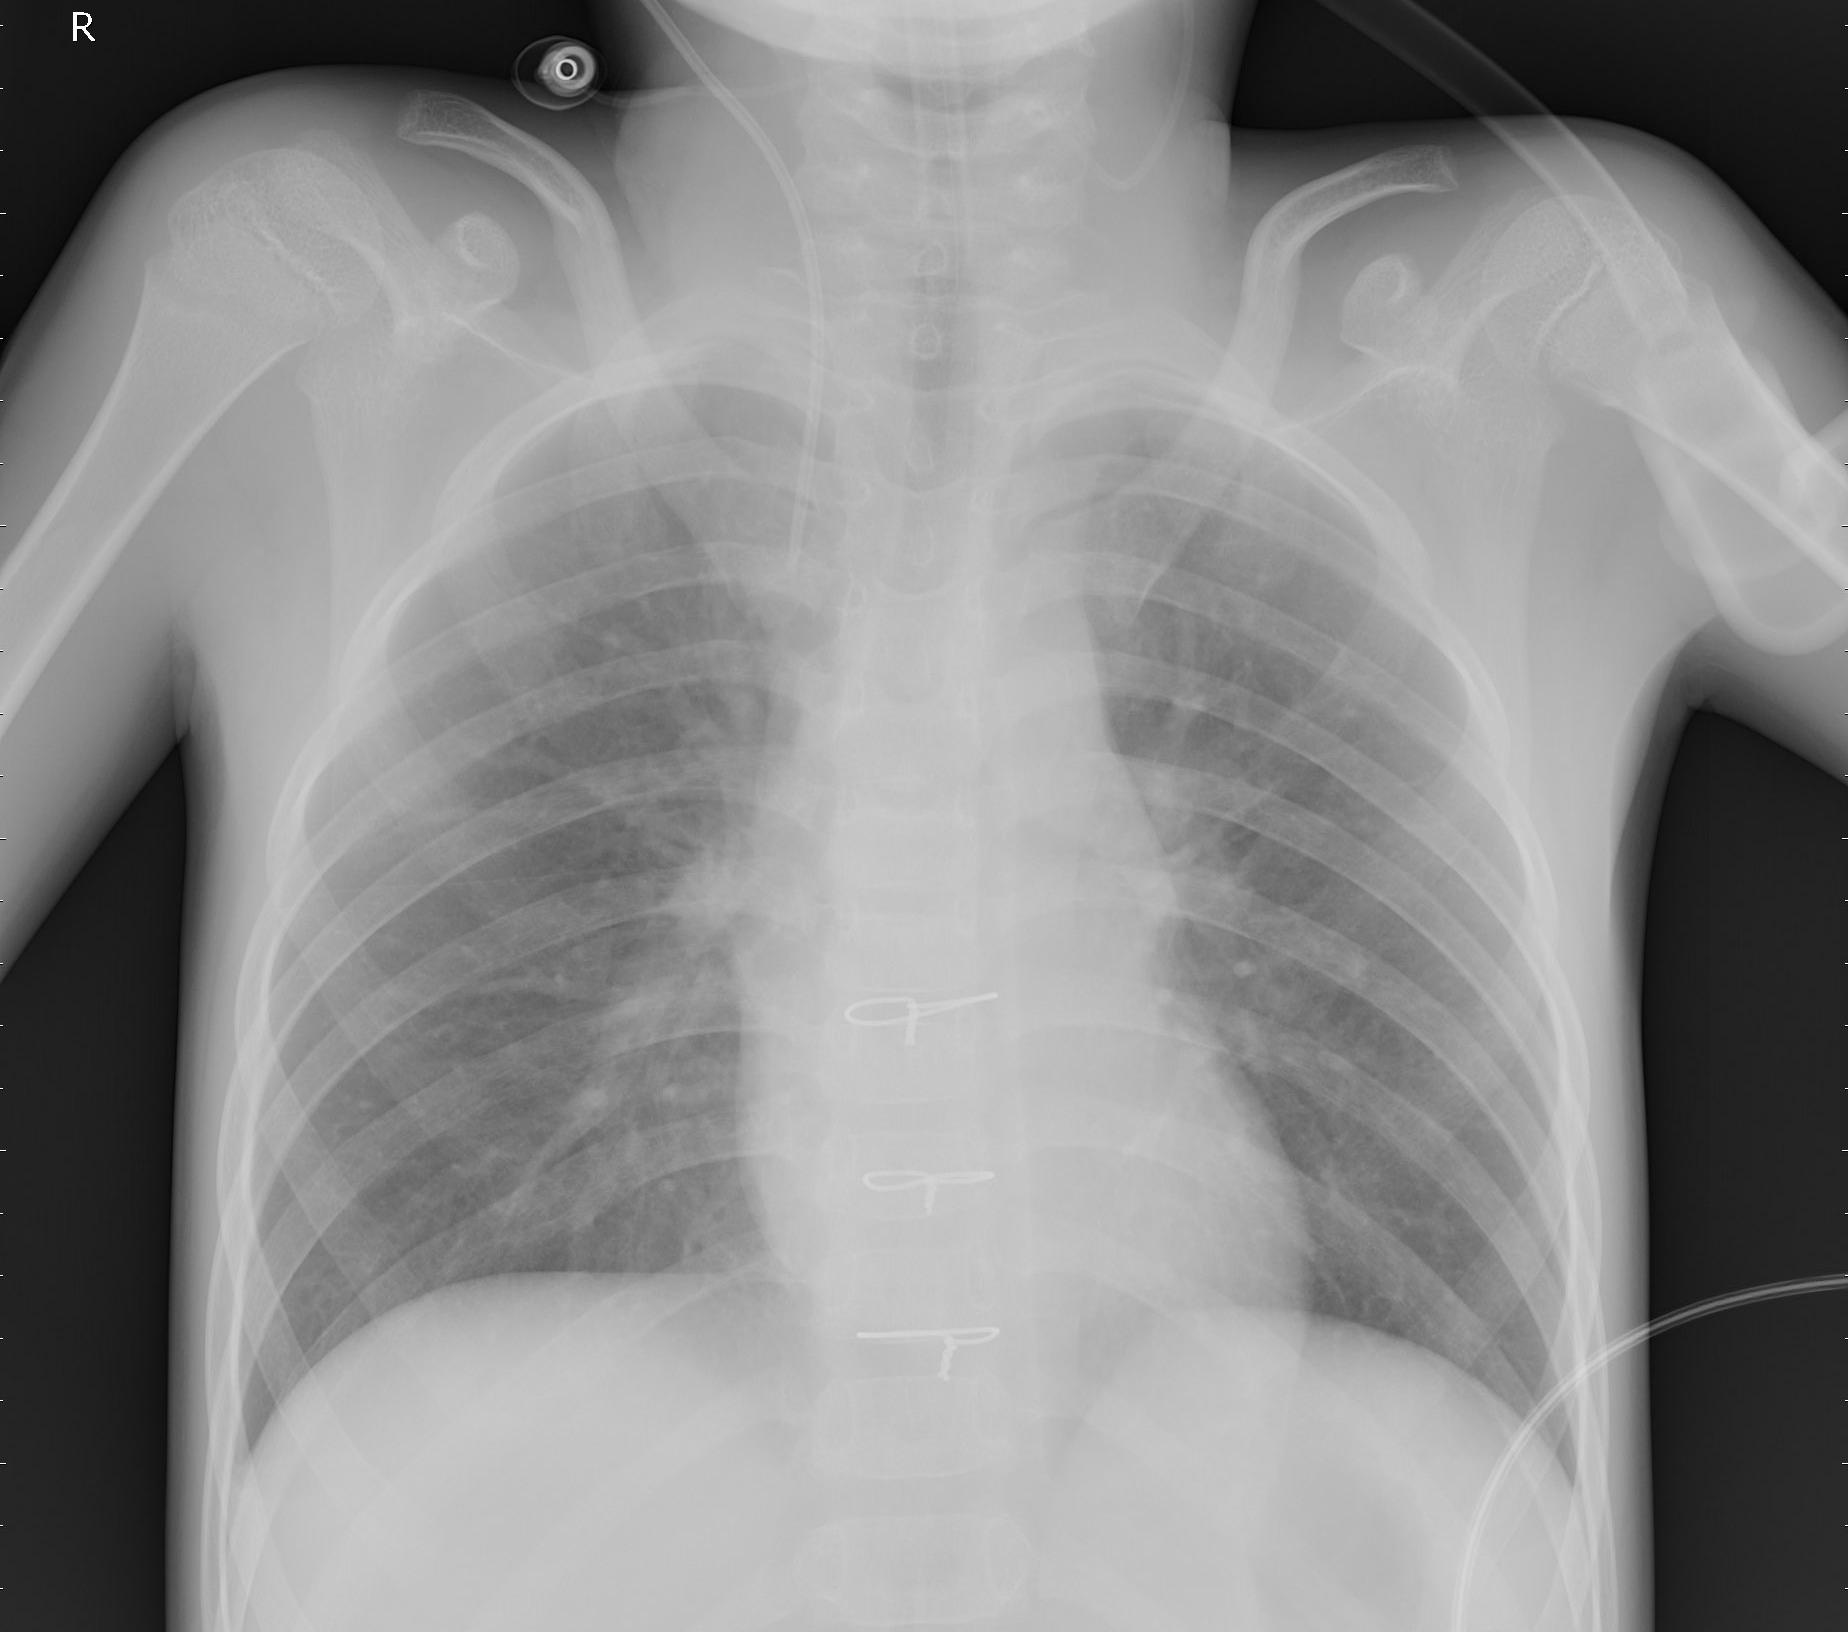
Diagnosis: PNEUMONIA